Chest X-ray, AP view. Patient: 72 years old, sex M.
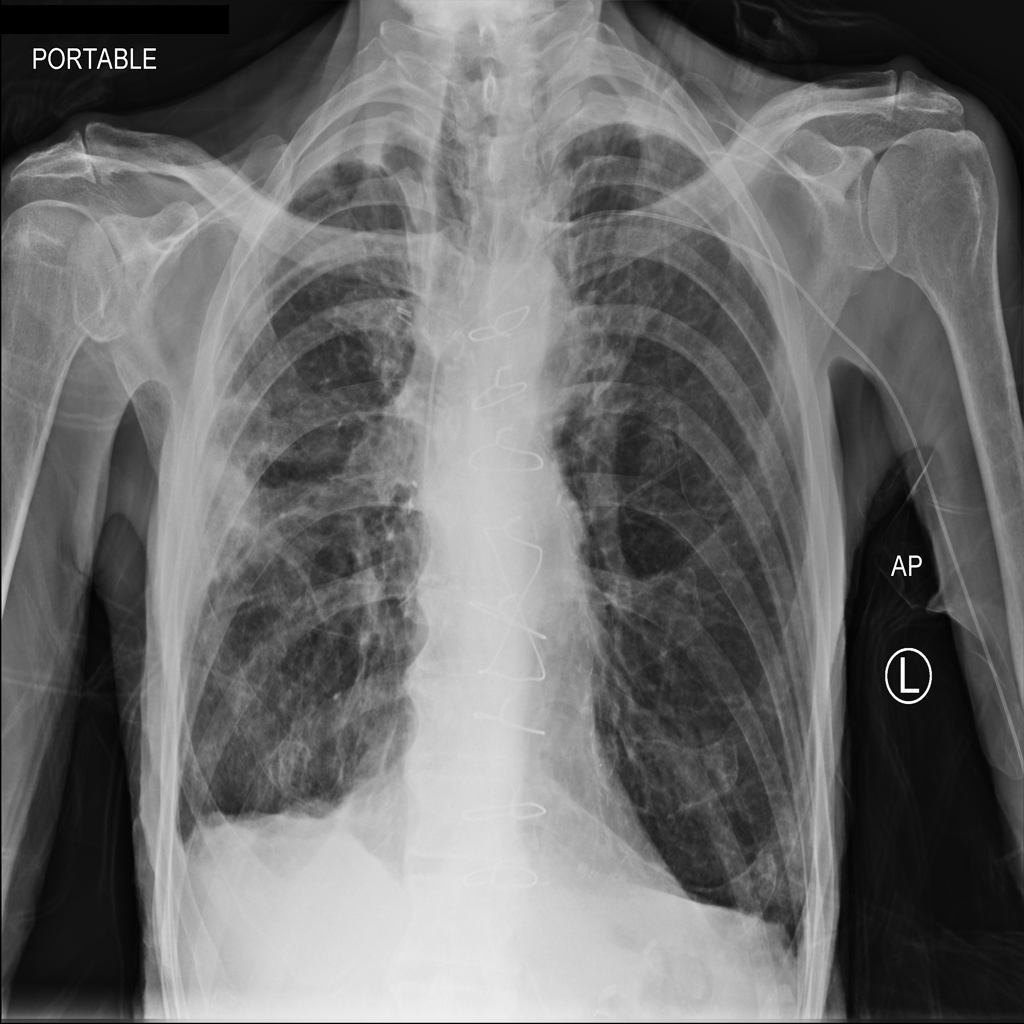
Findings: Atelectasis, Consolidation, Effusion, Mass, Pleural_Thickening